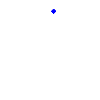
Particle: proton